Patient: sex M, age 64
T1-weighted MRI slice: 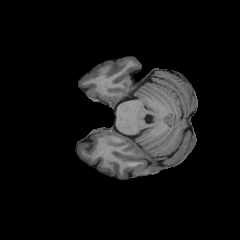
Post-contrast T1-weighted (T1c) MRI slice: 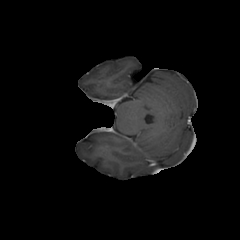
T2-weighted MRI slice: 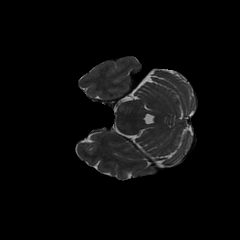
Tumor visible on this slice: no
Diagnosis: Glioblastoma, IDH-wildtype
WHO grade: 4